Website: walmart
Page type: newsletter-management
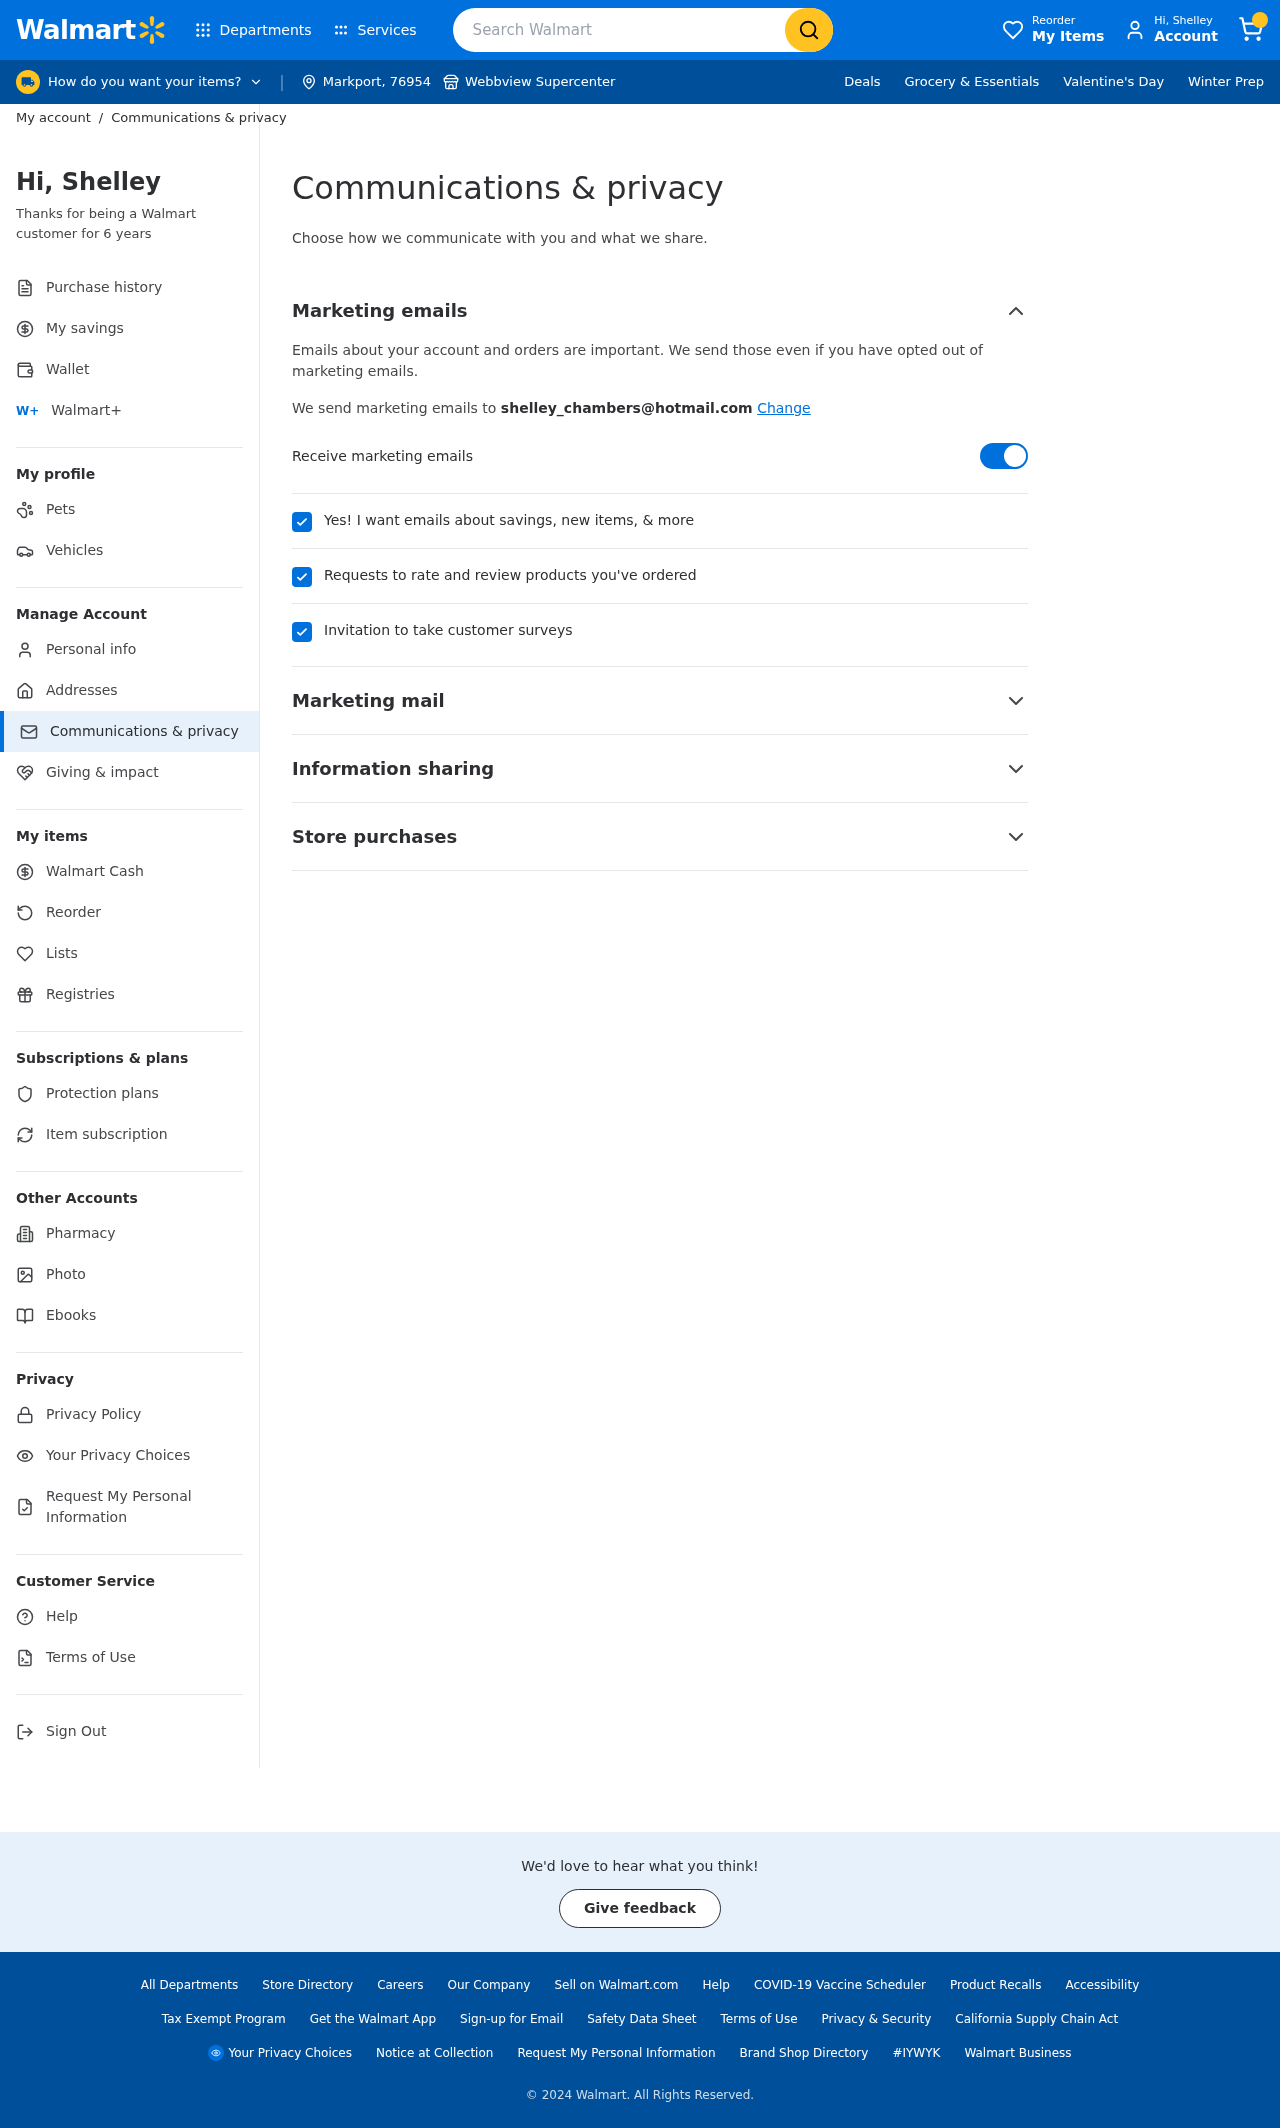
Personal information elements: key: PII_CITY
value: Markport
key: PII_CITY2
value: Webbview
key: PII_EMAIL
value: shelley_chambers@hotmail.com
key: PII_FIRSTNAME
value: Shelley
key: PII_POSTCODE
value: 76954
Search elements: key: HEADER_SEARCH
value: Search Walmart